Question: I have 2 tables: one for cargo details and the other for flight details:

I need to find names of airlines whose fights are carrying the heaviest package.
I tried solving it using subqueries but I wasn't able to get to the result.
My query:
'''
SELECT AIRLINE_NAME
FROM FLIGHT
WHERE EXISTS (SELECT MAX(TOTAL_WEIGHT)
FROM (SELECT SUM(WEIGHT_IN_KG)AS TOTAL_WEIGHT
FROM CARGO
GROUP BY FLIGHT_NO)
);
'''
Can someone please help me understand how I can use 'Max()' and 'Sum()' together?
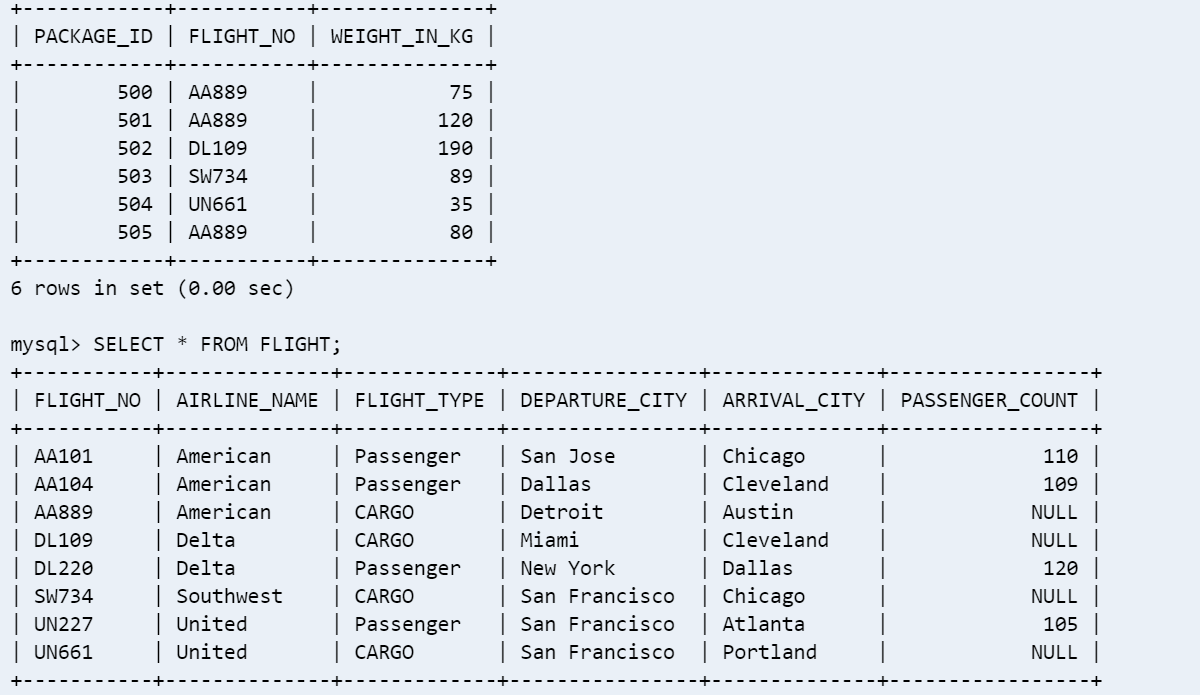
Answer: '''
select FLIGHT.FLIGHT_NO,FLIGHT.AIRLINE_NAME,Max(CARGO.WEIGHT_IN_KG) WEIGHT_IN_KG from CARGO
inner join FLIGHT on FLIGHT.FLIGHT_NO = CARGO.FLIGHT_NO
group by FLIGHT_NO,AIRLINE_NAME limt 1;
'''
May this can help you.